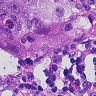
Metastatic tissue present: yes